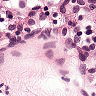
Metastatic tissue present: no